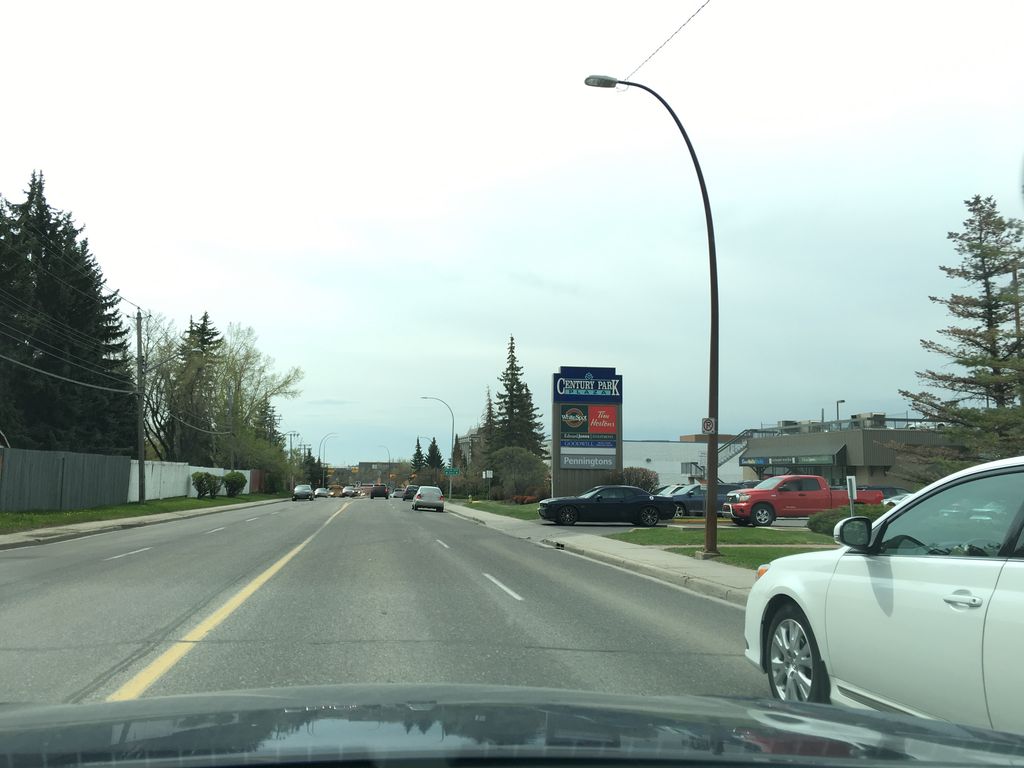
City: calgary